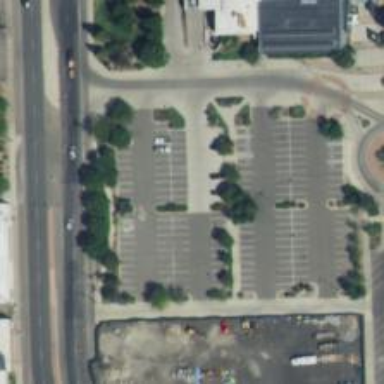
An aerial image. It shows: Parking space is available.